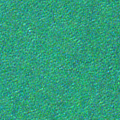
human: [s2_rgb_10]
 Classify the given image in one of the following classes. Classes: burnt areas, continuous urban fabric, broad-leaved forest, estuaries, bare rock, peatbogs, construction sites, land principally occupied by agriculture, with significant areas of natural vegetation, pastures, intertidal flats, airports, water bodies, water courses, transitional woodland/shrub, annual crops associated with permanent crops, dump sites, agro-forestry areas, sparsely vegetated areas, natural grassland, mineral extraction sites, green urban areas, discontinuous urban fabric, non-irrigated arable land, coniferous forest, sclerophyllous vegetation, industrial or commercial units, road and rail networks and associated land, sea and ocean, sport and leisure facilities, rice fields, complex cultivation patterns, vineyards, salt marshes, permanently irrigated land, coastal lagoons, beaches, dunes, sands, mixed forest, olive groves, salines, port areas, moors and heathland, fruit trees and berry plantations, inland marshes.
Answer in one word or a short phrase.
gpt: sea and ocean